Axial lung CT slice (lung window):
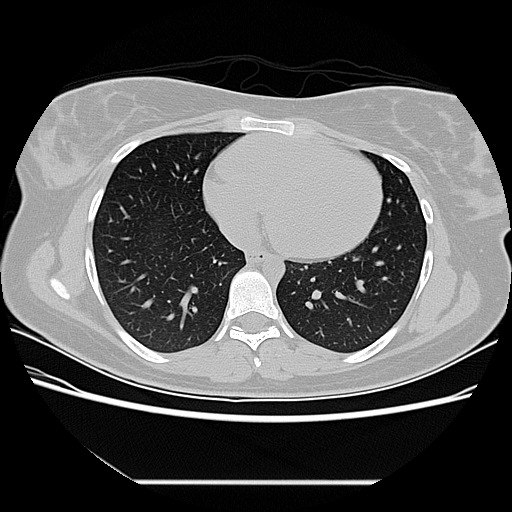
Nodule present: no